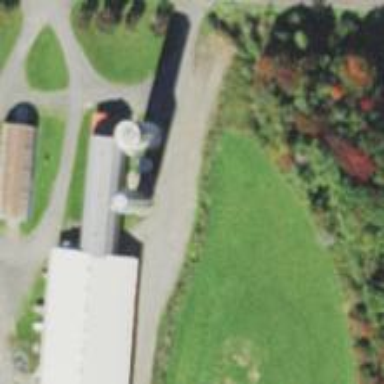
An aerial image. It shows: Silo.